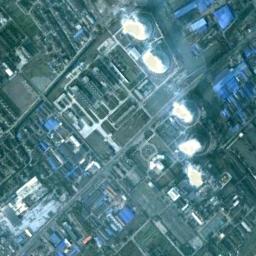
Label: thermal_power_station